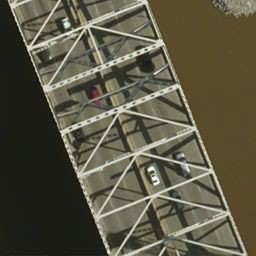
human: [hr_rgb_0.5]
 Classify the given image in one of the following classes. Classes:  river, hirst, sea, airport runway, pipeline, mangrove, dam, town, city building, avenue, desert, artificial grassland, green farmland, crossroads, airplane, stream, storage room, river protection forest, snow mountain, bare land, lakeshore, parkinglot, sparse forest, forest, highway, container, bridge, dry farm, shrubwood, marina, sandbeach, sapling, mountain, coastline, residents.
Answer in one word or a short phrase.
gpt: bridge